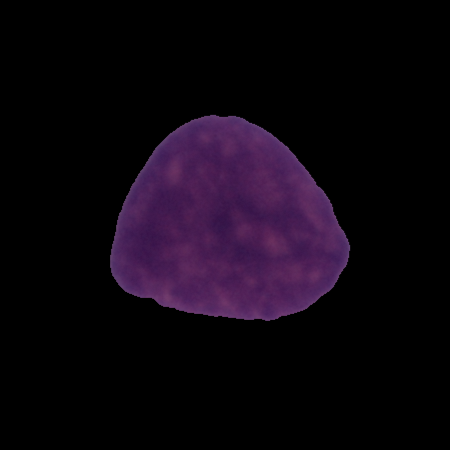
Label: cancer